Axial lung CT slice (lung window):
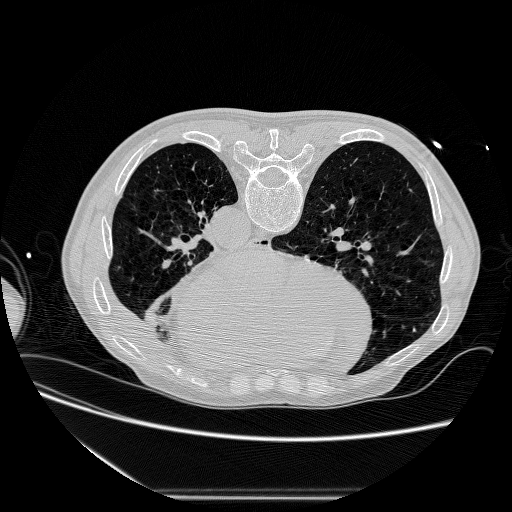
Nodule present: no